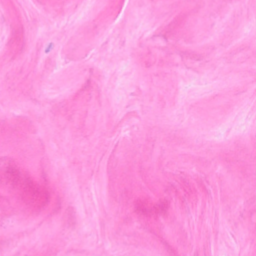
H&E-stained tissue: Breast